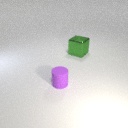
large green metal cube to the right of small purple rubber cylinder